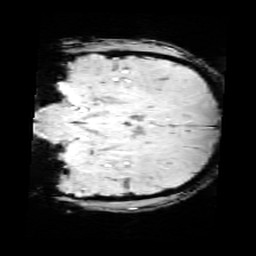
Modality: SWI
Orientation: coronal
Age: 13
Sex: male
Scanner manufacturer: siemens
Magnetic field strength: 3 T
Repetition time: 0.027 s
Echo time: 0.02 s